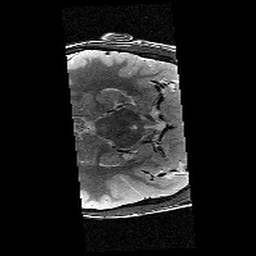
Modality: T2w
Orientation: axial
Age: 11
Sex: male
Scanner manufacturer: siemens
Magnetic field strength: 3 T
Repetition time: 9.23 s
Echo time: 0.067 s